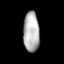
Tissue: prostate
Cell type: Epithelial cells
Senescence score: 0.3491
Nuclear area (px): 630
Mean DAPI intensity: 179.594